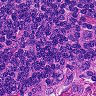
Metastatic tissue present: no